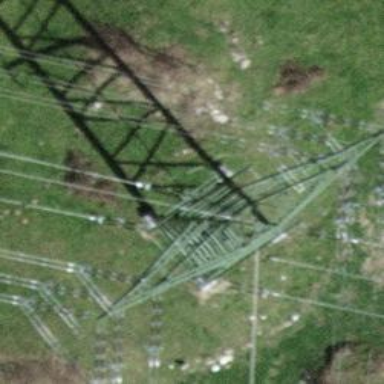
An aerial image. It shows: Power line in the image.